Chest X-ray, PA view. Patient: 61 years old, sex M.
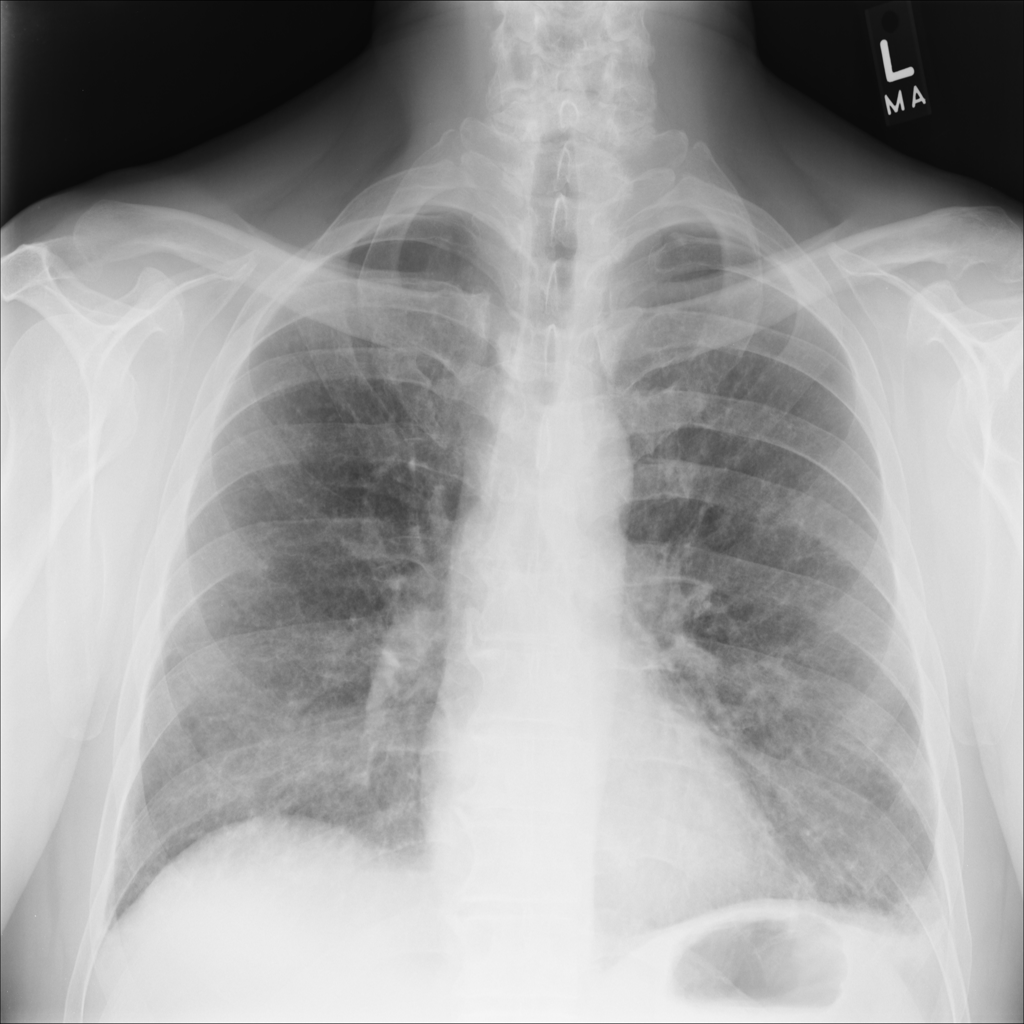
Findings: Effusion